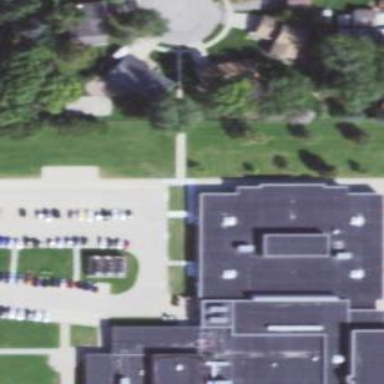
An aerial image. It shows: School building.